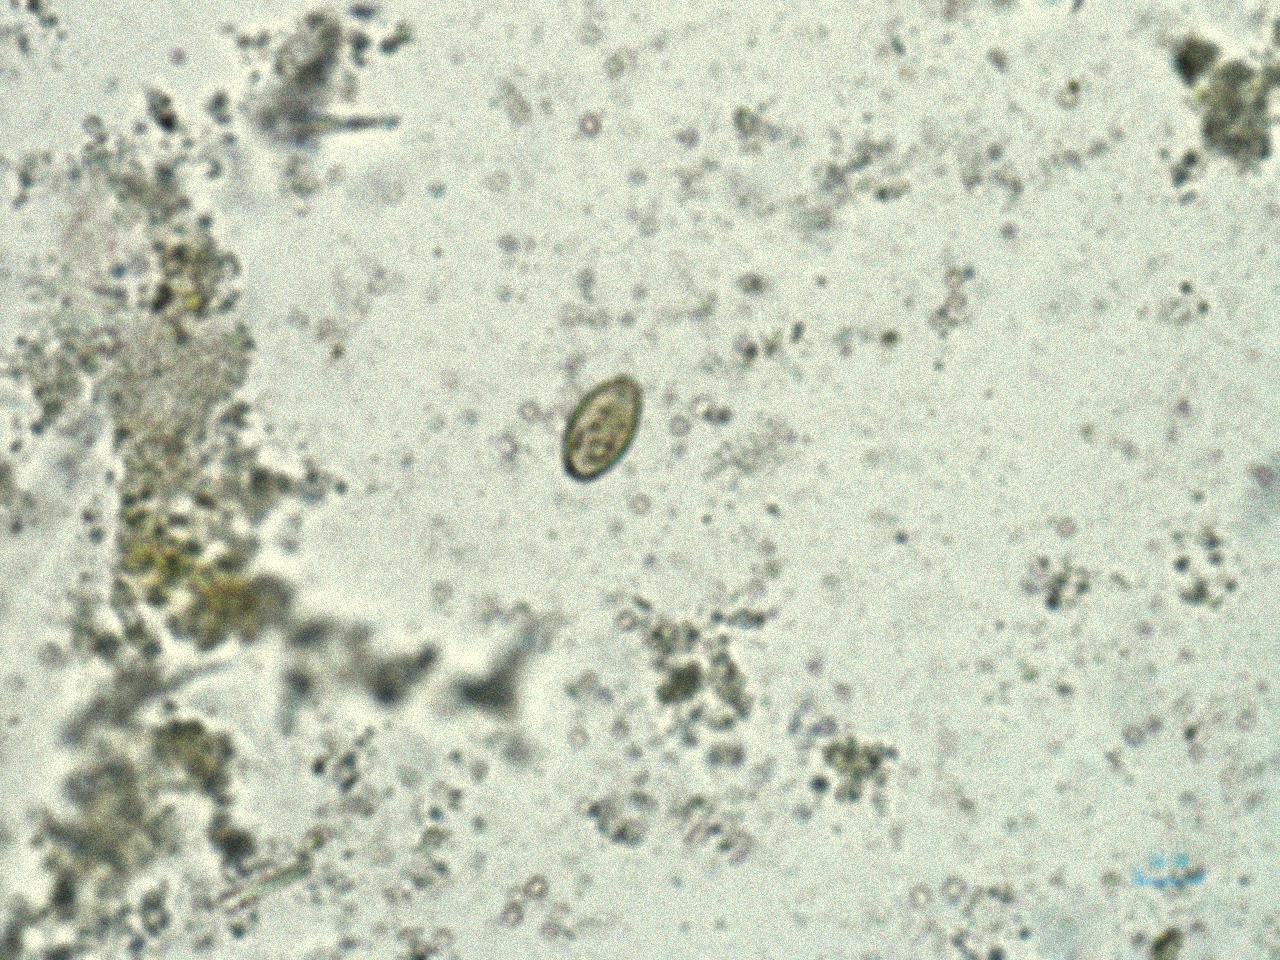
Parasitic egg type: Opisthorchis viverrine